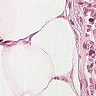
Metastatic tissue present: no